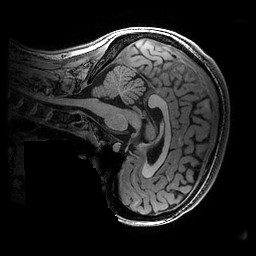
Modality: T1w
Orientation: sagittal
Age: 17
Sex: female
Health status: ill
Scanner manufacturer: ge
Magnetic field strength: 3 T
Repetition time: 0.007664 s
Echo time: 0.00342 s